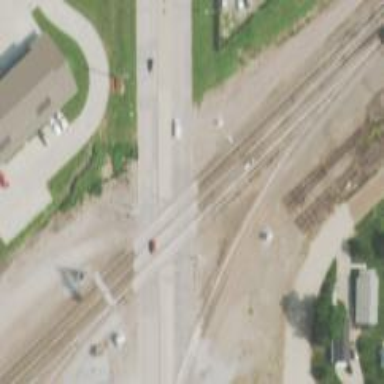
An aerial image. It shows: Level crossing on the railway with lights.